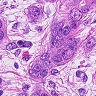
Metastatic tissue present: yes